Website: apple
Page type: account-selection
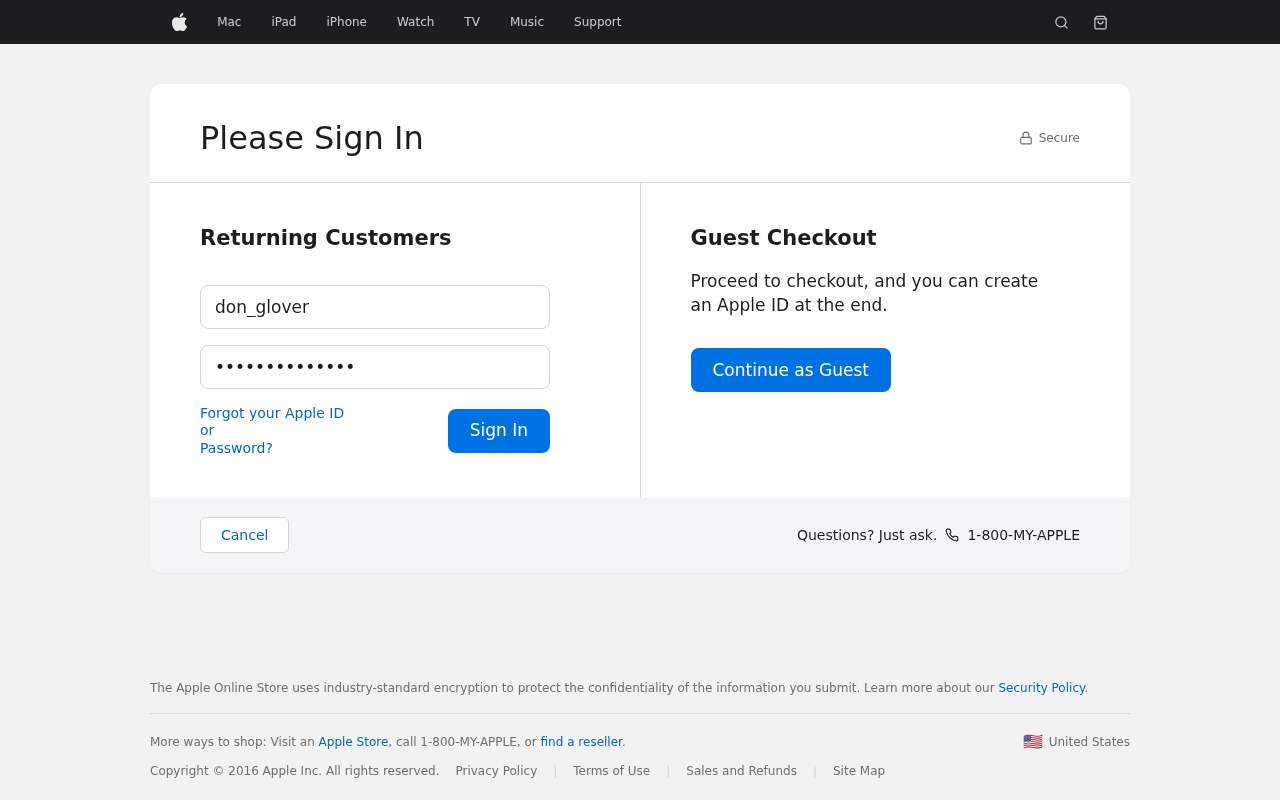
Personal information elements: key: PII_LOGIN_USERNAME
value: don_glover